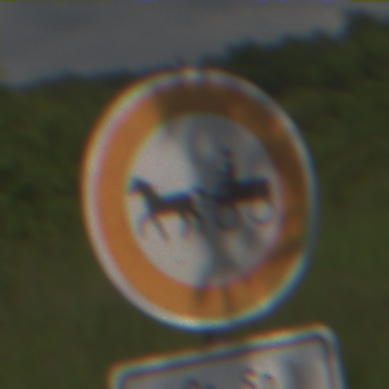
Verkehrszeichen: VerbotGespannfuhrwerke
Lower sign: ZeitangabenMitBeschraenkungAufWochentage9
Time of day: Midday
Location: Outdoor (RoadRail)
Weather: PartlyCloudy
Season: NotSpecified
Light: Natural